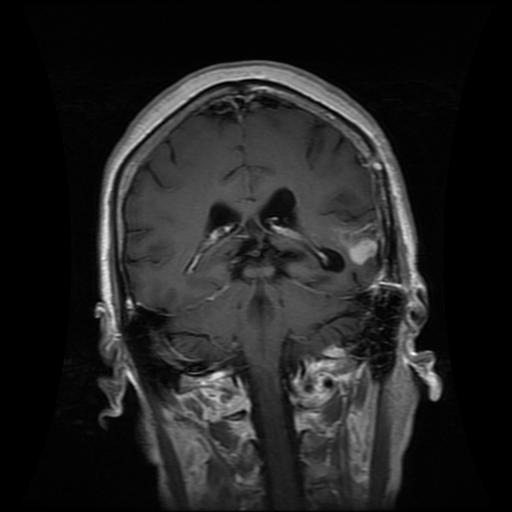
Label: glioma